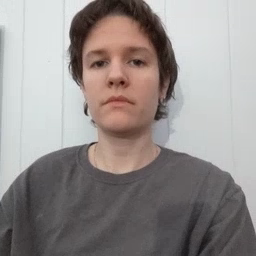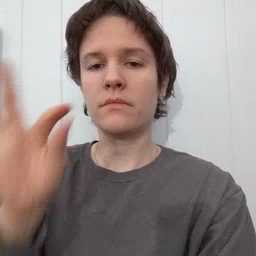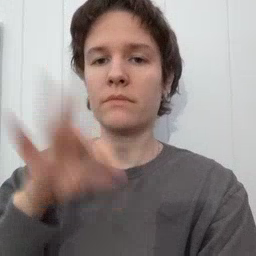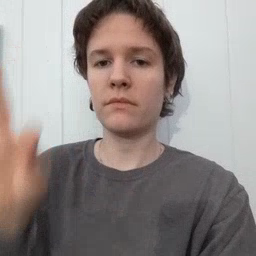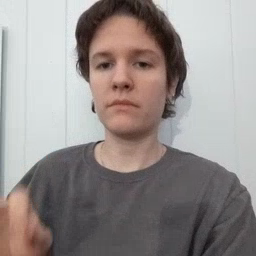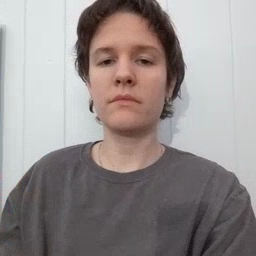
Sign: frenchfries